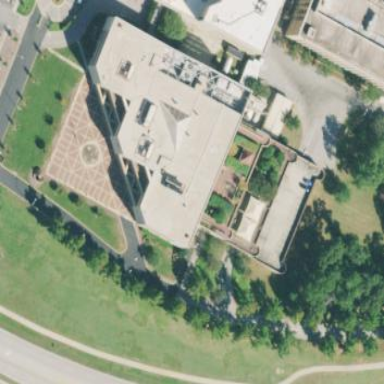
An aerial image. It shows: Hospital building serving as healthcare amenity.